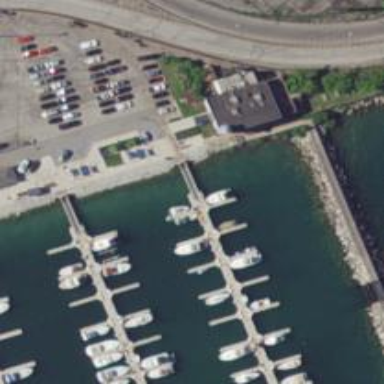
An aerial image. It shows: Man-made pier.